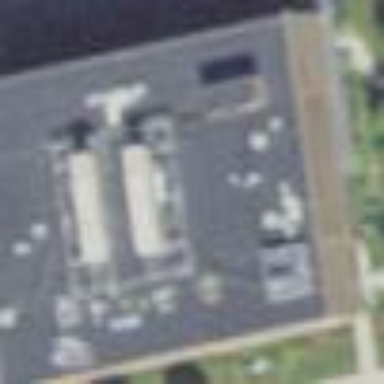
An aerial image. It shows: Building.